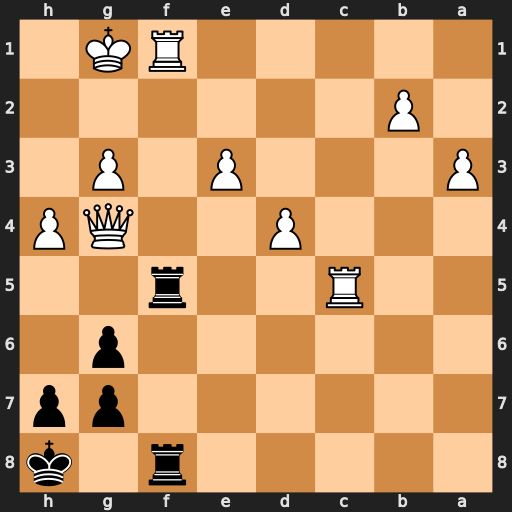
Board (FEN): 5r1k/6pp/6p1/2R2r2/3P2QP/P3P1P1/1P6/5RK1
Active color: b
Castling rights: -
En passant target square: -
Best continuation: Rxf1+ Kh2 R8f2+ Kh3 Rh1#